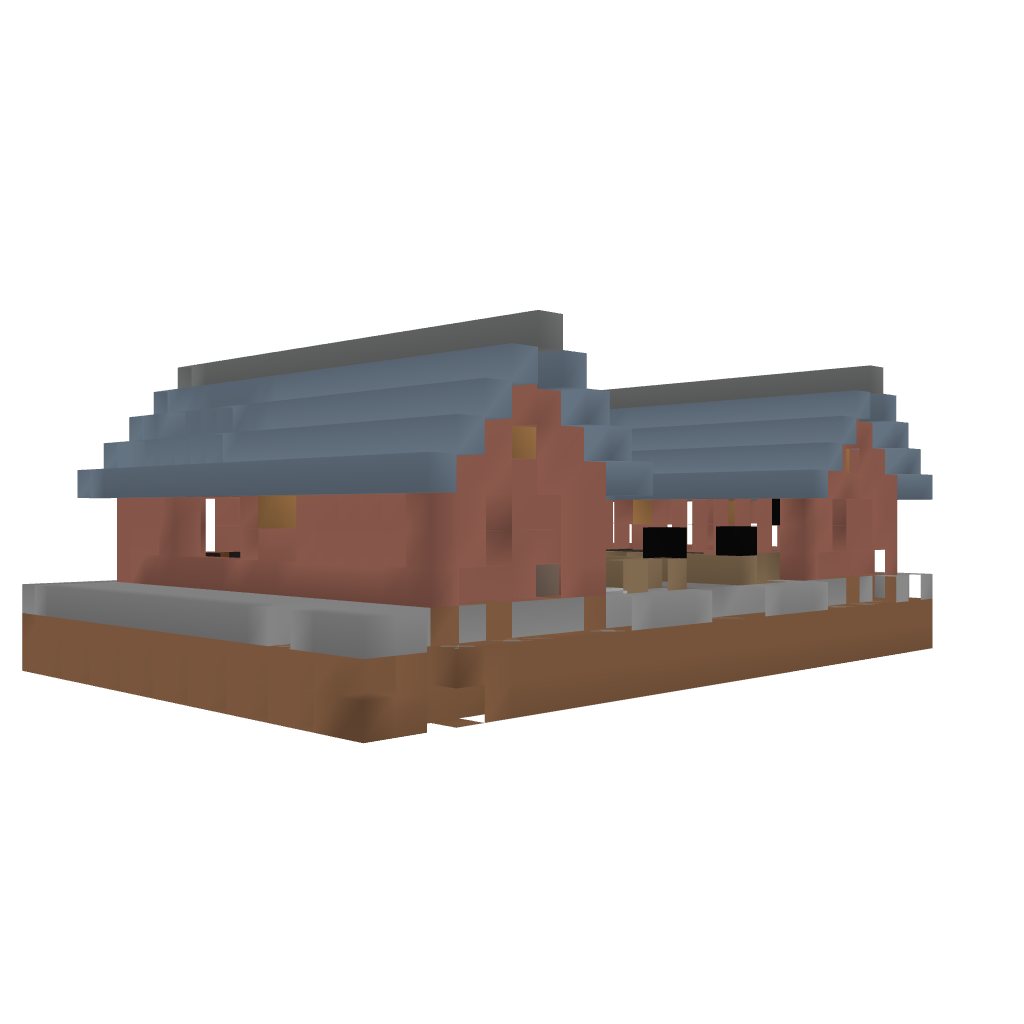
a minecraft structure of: Two room house